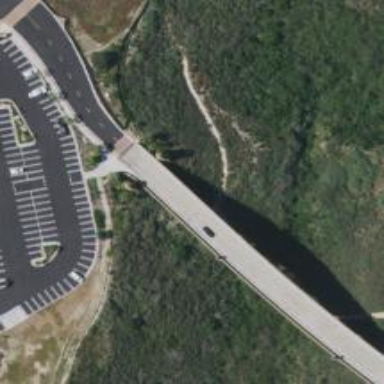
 running over bridge. There is sidewalk on the left side."